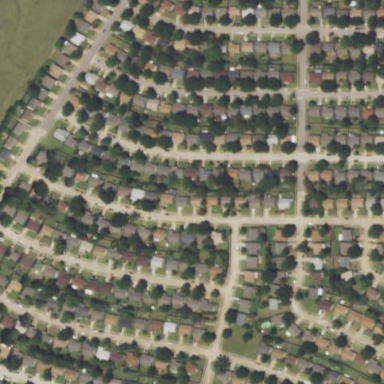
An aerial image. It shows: Residential area within neighborhood.